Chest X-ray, AP view. Patient: 34 years old, sex M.
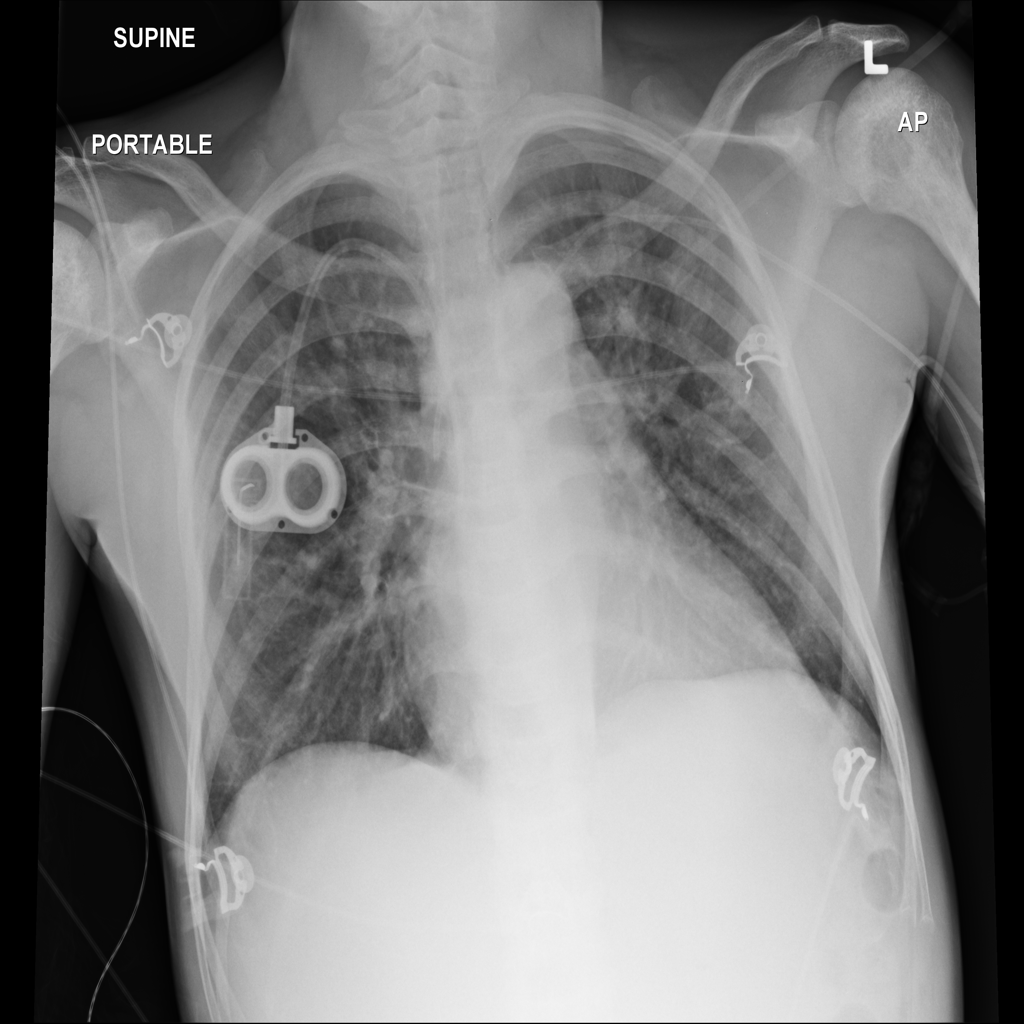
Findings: No Finding